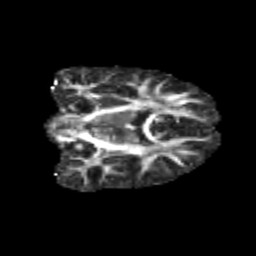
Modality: FA
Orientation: coronal
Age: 11
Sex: male
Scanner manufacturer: siemens
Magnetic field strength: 3 T
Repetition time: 3.8 s
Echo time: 0.07 s